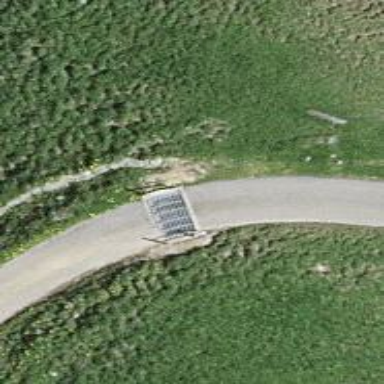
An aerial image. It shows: Cattle grid.